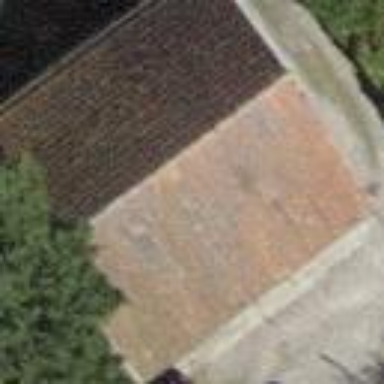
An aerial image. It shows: Rural barn.